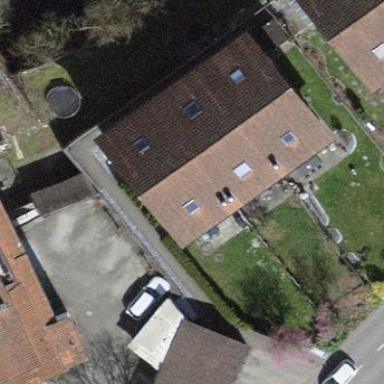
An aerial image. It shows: Residential building with tile roof.